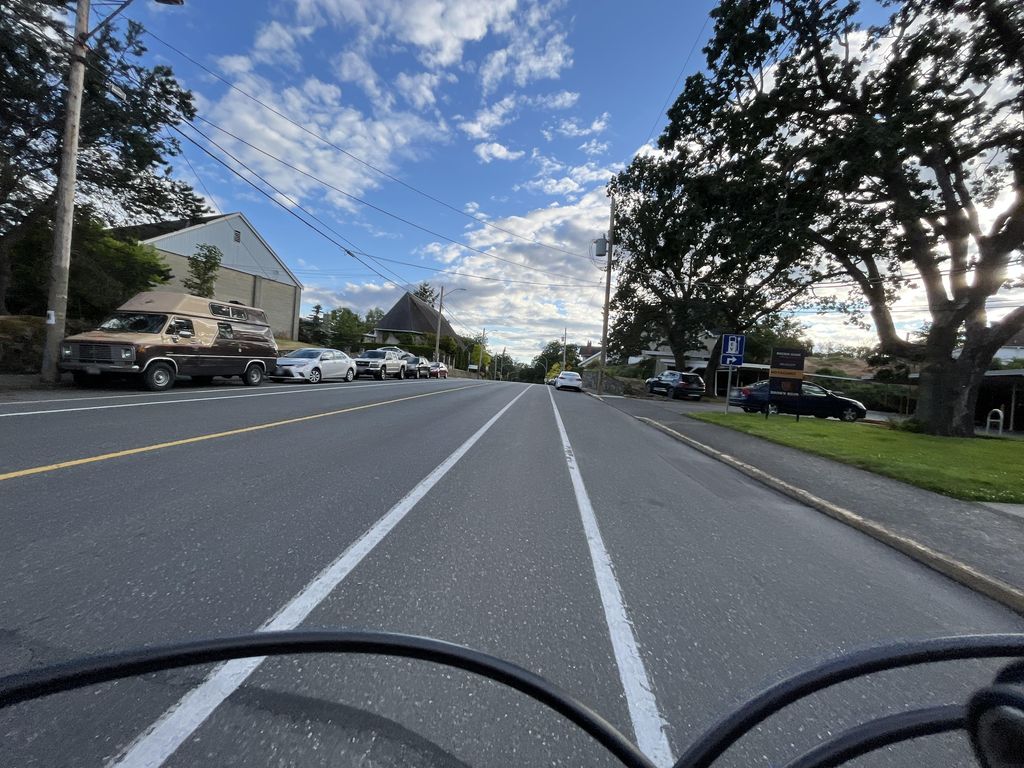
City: victoria